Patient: sex M, age 68
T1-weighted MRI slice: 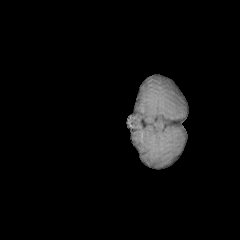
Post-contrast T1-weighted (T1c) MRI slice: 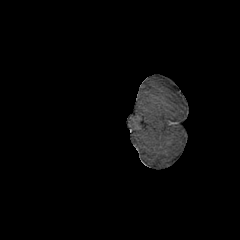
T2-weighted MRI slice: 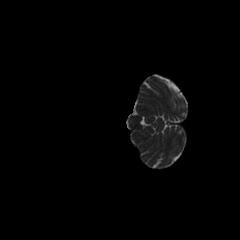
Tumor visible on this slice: no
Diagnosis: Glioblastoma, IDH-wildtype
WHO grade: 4